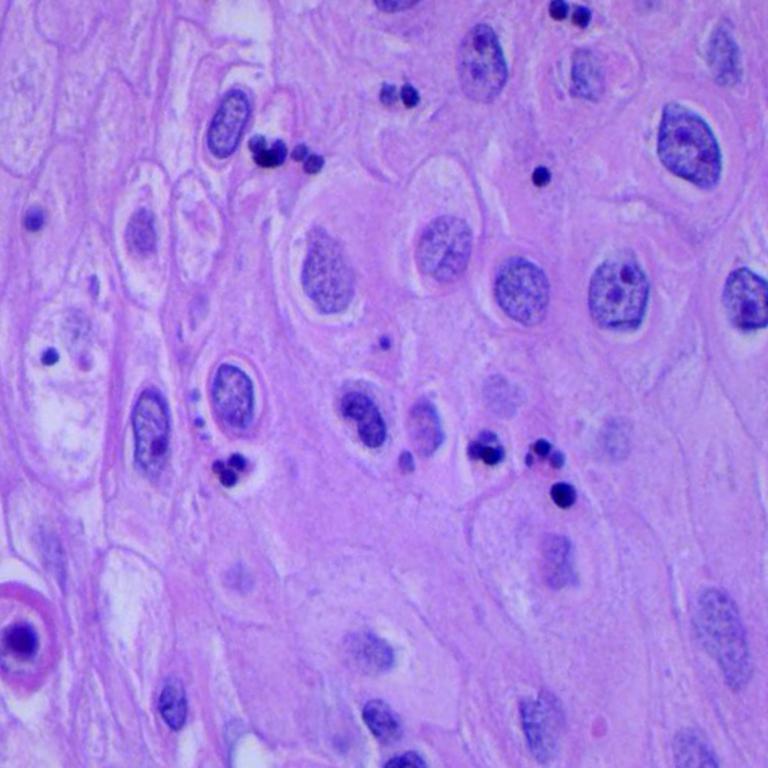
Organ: lung
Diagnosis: squamous carcinomas